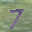
Label: 7